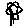
Label: flower